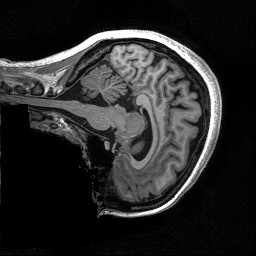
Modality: T1w
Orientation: sagittal